Field crop: maize
Growth stage: 2
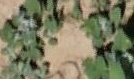
Species: maize